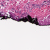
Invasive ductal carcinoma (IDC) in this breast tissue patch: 0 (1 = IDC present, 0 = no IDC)